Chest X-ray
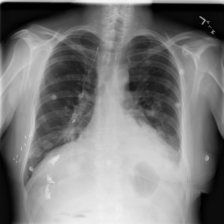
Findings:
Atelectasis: negative
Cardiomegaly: negative
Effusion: positive
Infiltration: positive
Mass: positive
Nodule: positive
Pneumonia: negative
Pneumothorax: positive
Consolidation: positive
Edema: negative
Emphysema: negative
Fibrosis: negative
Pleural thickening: positive
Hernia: negative